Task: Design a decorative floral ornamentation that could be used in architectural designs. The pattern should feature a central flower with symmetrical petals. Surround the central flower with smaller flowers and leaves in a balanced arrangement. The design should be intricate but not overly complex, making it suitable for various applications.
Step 358:
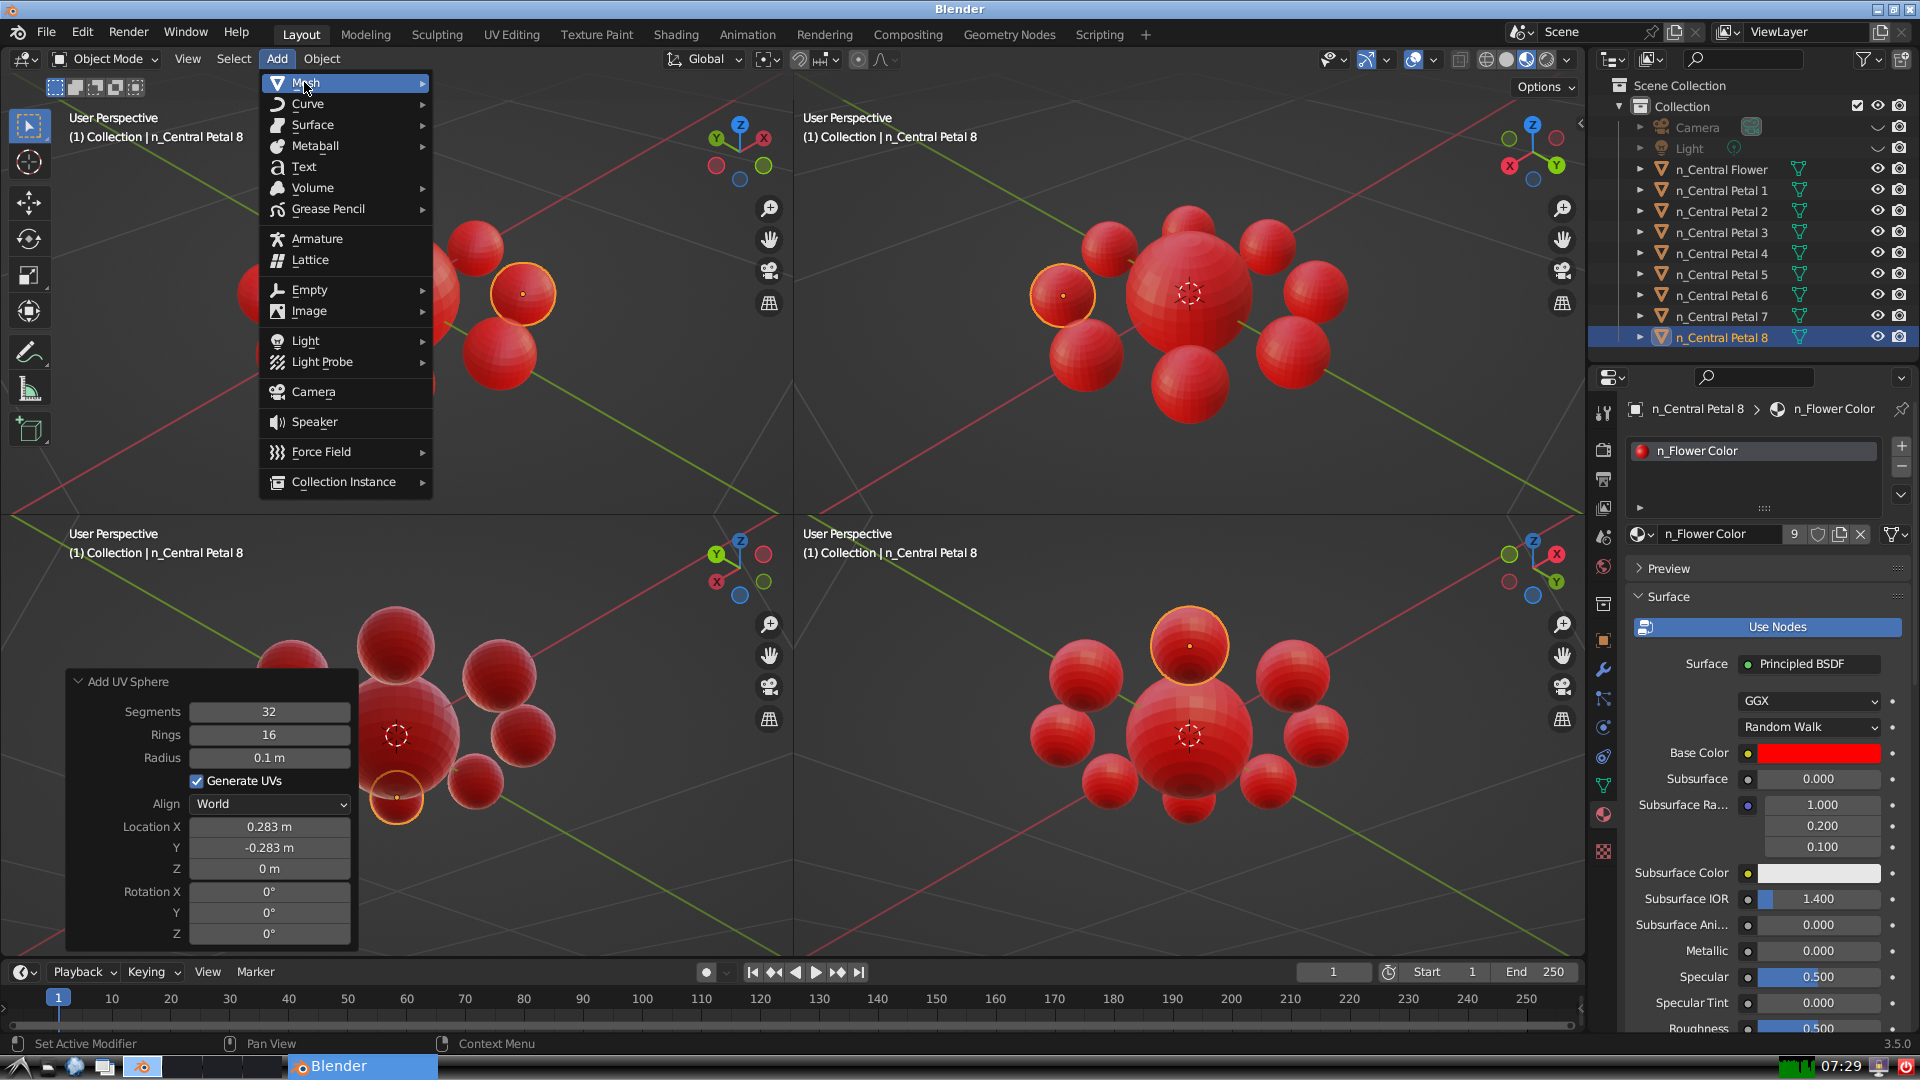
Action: {"mouse_move": [499, 144]}